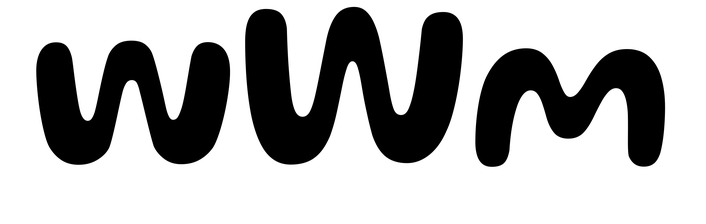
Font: Gluten_Medium